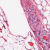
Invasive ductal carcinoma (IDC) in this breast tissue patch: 0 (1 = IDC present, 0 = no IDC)